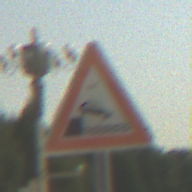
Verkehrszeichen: Ufer
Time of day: MorningAfternoon
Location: Outdoor (Suburban)
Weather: Clear
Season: NotSpecified
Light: Natural